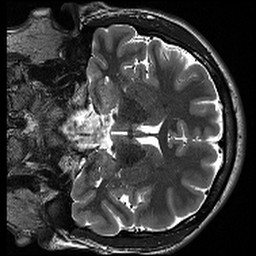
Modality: T2w
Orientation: coronal
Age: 20
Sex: male
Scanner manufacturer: siemens
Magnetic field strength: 3 T
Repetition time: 13.15 s
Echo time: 0.082 s